Field crop: tomato
Growth stage: 1
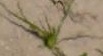
Species: cyperus